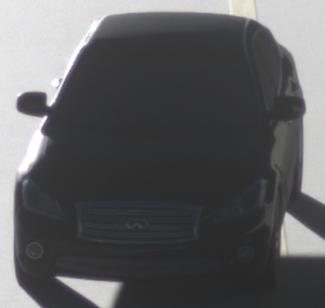
Make: Infiniti
Model: M 37
Detailed model: M (Y51)
Model produced from: 2010/10
Model produced until: 2013/11
Doors: 4
Color: black
Road condition: dry road
Daytime: sunrise or sunset
Contrast: high contrast